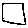
Label: square